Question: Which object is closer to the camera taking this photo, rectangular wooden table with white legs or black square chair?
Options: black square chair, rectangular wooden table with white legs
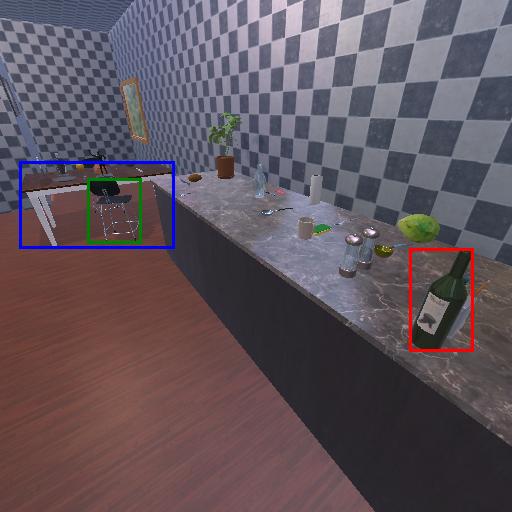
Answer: black square chair